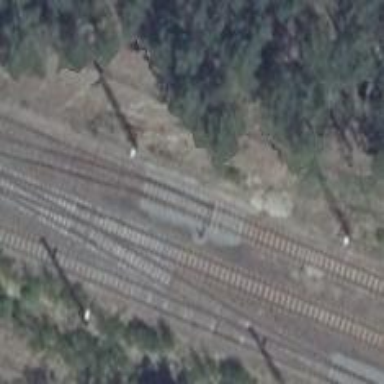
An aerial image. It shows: Railway switch.